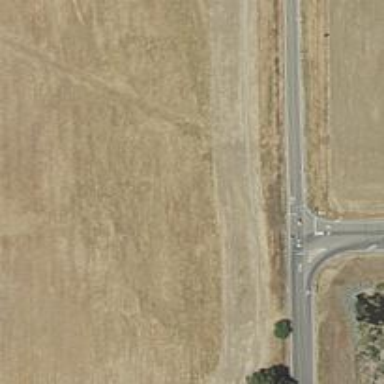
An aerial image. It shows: Secondary link road.